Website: macys
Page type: delivery-shipping
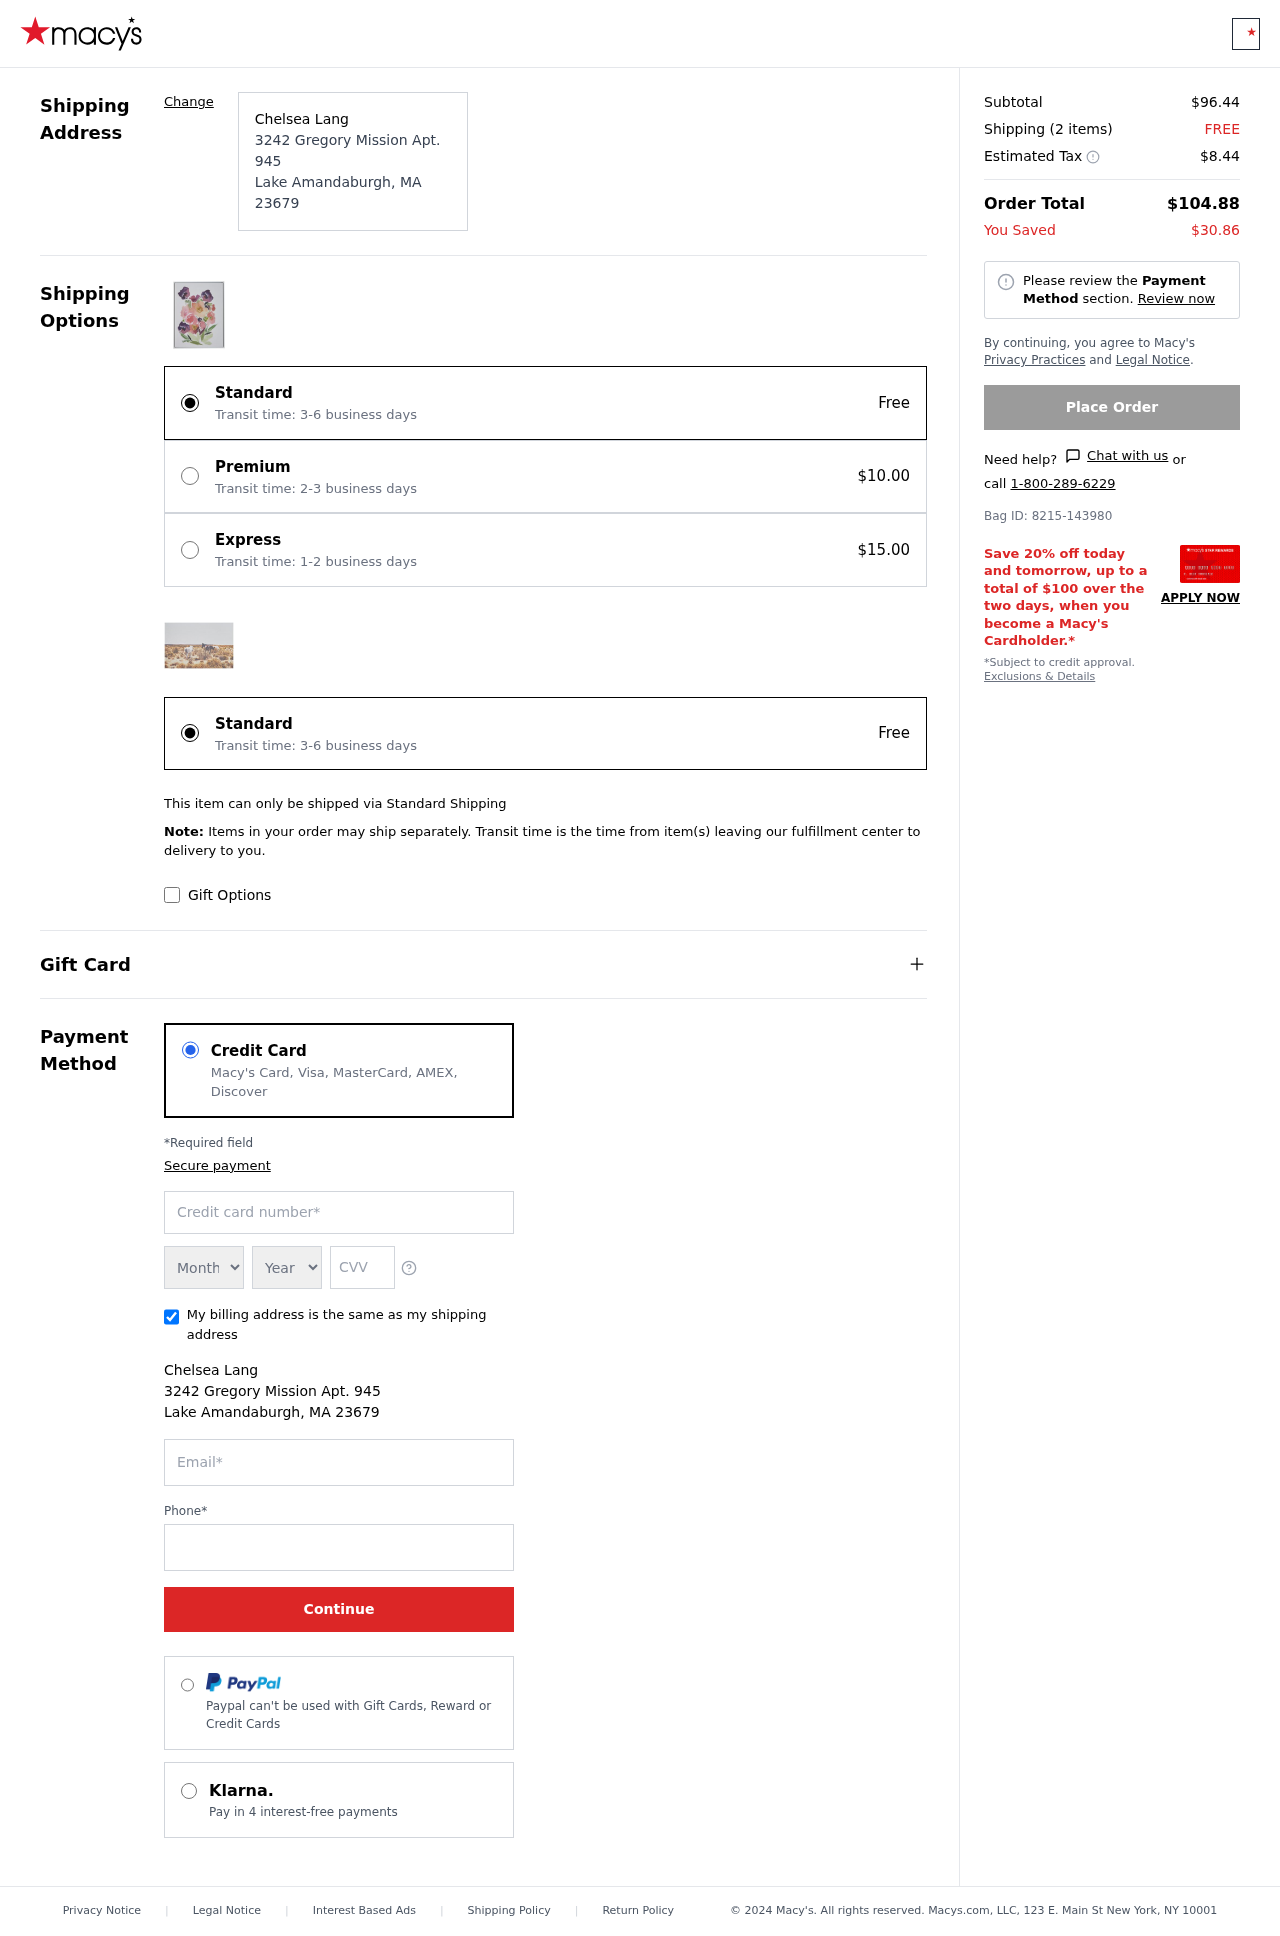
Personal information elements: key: PII_CARD_EXPIRY_MONTH
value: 02
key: PII_CARD_EXPIRY_YEAR
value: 30
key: PII_CITY
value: Lake Amandaburgh
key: PII_CITY_STATE_ZIP
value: Lake Amandaburgh, MA 23679
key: PII_FULLNAME
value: Chelsea Lang
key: PII_POSTCODE
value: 23679
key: PII_STATE_ABBR
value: MA
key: PII_STREET
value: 3242 Gregory Mission Apt. 945
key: PII_CARD_NUMBER
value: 6595 1863 7277 5978
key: PII_CARD_CVV
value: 861
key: PII_EMAIL
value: chelsea.lang@yahoo.com
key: PII_PHONE
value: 8335506708
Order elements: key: ORDER_SUBTOTAL
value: $96.44
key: ORDER_NUM_ITEMS
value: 2
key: ORDER_SHIPPING_COST
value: FREE
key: ORDER_TAX
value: $8.44
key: ORDER_TOTAL
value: $104.88
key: ORDER_SAVINGS
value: $30.86
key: ORDER_BAG_ID
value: Bag ID: 8215-143980